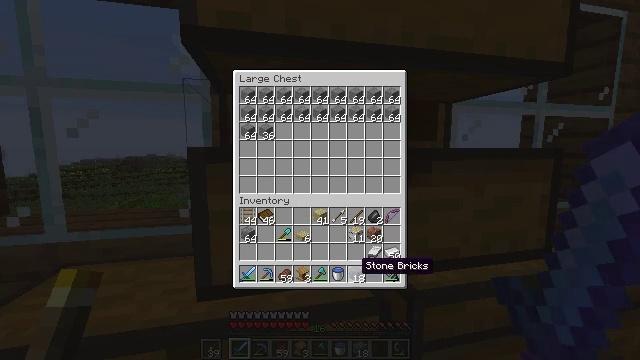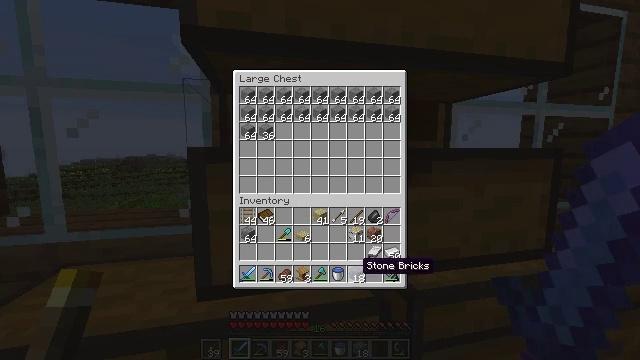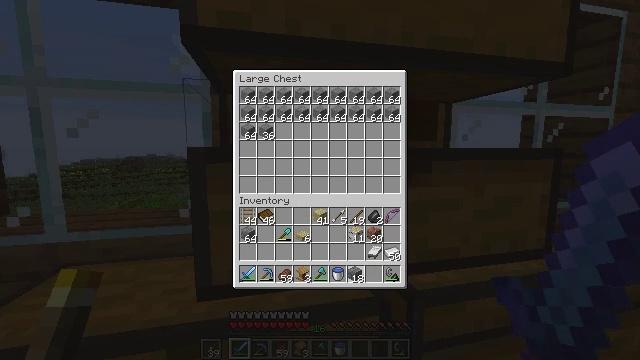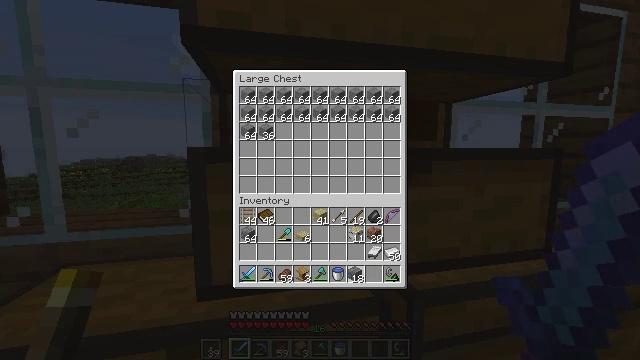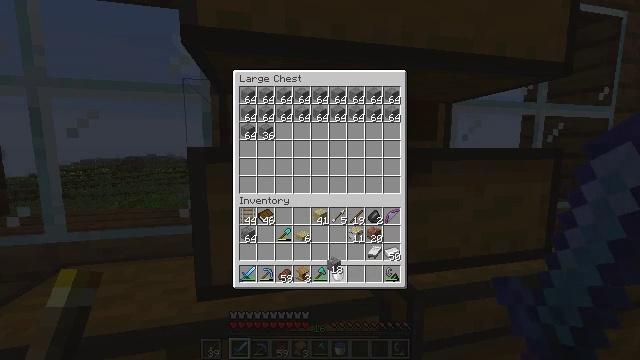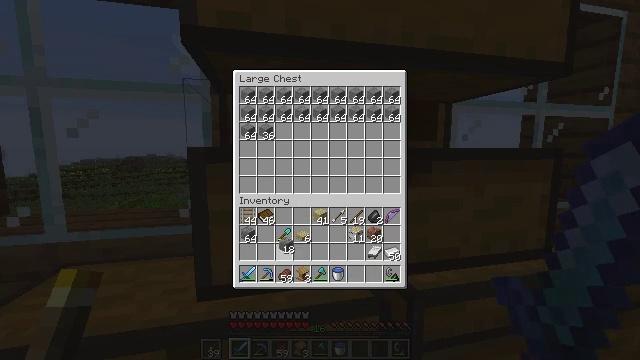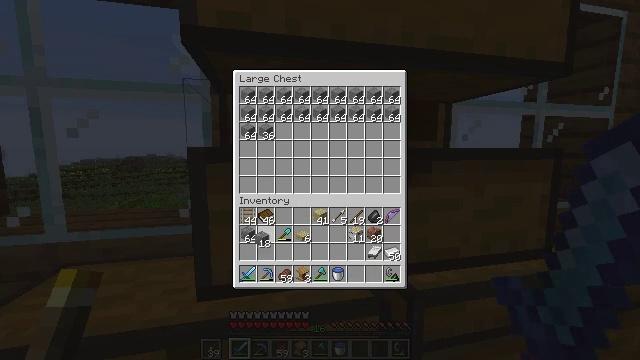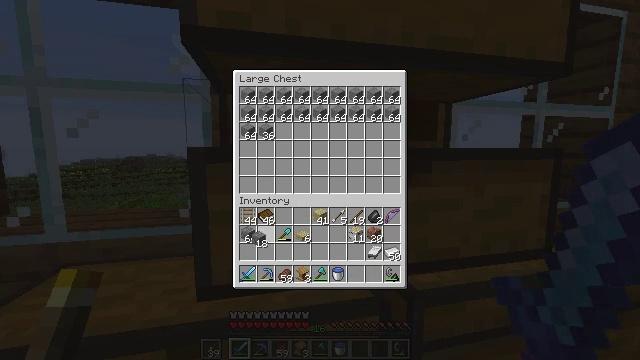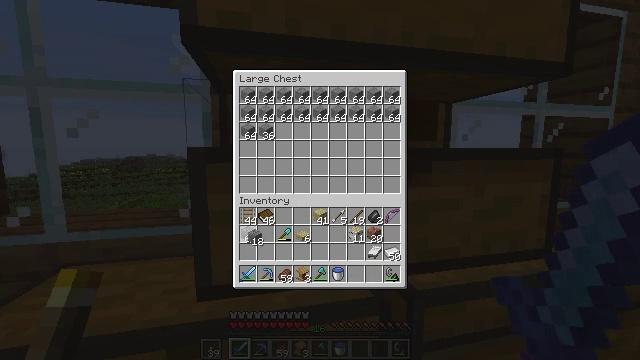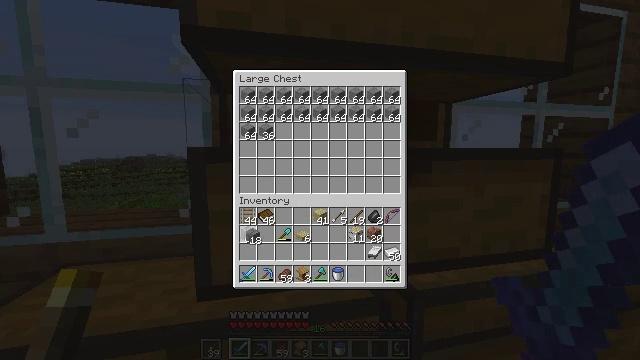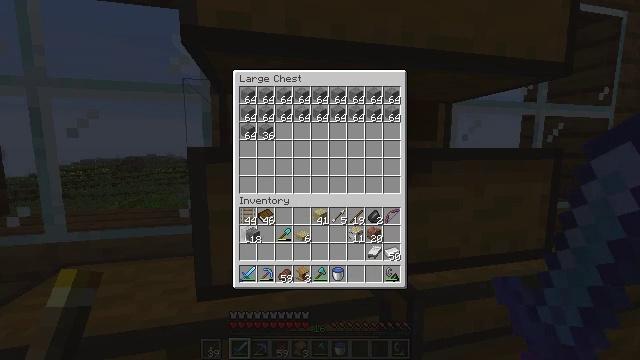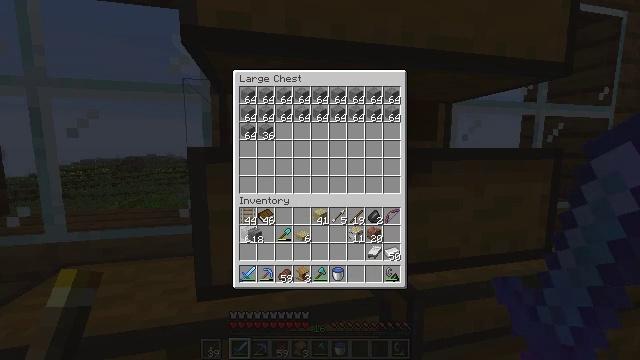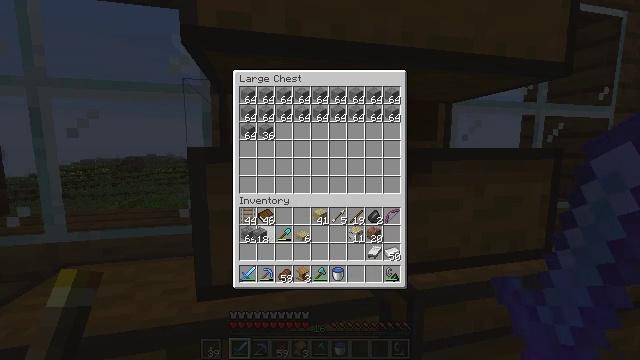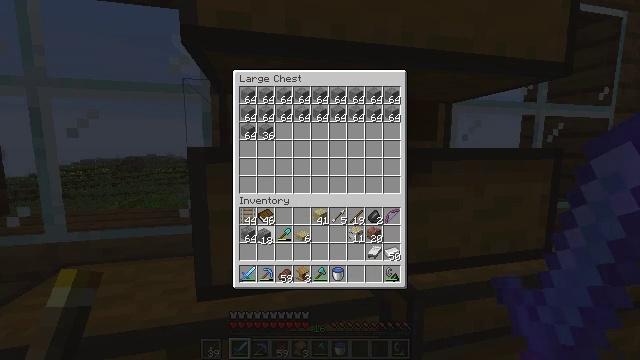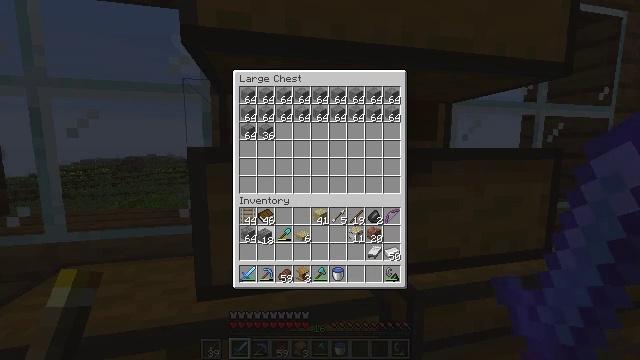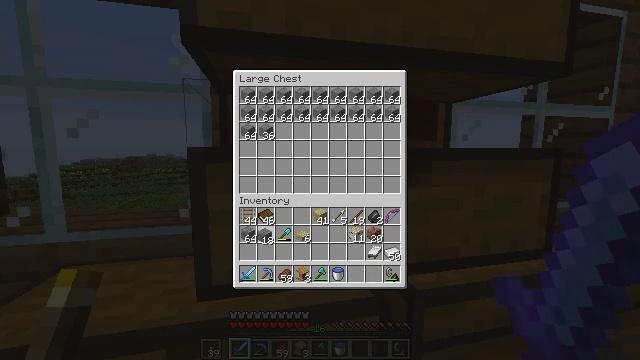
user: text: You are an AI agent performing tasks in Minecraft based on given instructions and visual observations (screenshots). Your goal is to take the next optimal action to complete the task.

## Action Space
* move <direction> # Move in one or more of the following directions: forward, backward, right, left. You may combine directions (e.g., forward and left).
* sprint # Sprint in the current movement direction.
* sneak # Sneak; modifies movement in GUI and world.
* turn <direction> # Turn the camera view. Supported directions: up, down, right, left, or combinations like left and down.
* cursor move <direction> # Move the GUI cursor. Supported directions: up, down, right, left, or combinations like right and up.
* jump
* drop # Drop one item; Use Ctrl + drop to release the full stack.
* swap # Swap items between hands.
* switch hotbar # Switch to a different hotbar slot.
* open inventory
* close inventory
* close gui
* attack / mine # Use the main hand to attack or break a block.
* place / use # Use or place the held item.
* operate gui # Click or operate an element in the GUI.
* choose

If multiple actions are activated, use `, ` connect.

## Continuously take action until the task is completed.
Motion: motion action
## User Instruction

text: Dismantle the stonecutter.
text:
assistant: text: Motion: no_op
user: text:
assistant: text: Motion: attack / mine
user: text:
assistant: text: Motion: attack / mine
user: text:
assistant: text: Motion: turn left and up
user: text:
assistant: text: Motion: turn left and up
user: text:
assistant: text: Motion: turn left
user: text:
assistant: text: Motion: no_op
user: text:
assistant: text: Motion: no_op
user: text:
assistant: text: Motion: no_op
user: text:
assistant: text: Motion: no_op
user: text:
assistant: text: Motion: no_op
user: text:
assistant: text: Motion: no_op
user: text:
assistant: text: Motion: no_op
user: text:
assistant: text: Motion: attack / mine
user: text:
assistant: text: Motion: attack / mine
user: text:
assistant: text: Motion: attack / mine
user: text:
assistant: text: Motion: no_op
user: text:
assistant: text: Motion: no_op
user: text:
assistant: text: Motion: no_op
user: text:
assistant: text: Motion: no_op
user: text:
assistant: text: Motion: no_op
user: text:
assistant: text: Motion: no_op
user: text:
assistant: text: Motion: no_op
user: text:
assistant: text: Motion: turn right
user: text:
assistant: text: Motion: turn right
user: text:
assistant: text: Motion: turn right and down
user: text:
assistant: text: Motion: turn right and down
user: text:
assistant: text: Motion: turn right and down
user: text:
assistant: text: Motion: turn right
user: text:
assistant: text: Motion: turn right